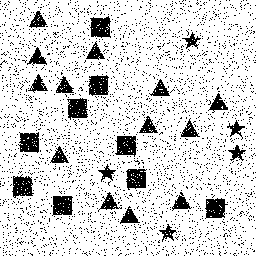
Squares: 9
Triangles: 13
Stars: 5
Total shapes: 27